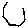
Label: hexagon